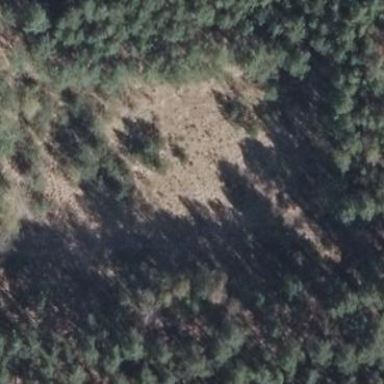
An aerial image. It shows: Landscape covered with heath.